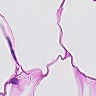
Metastatic tissue present: no